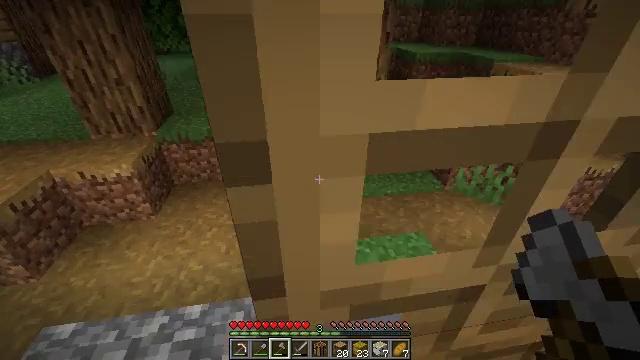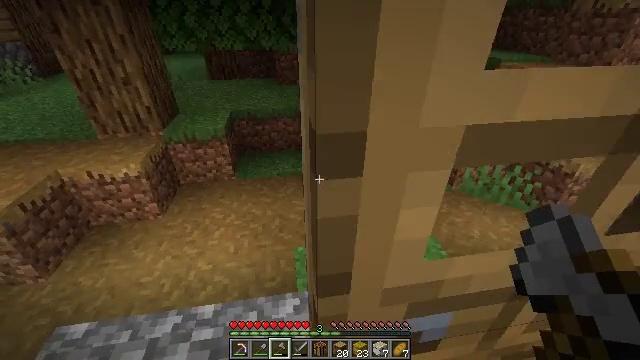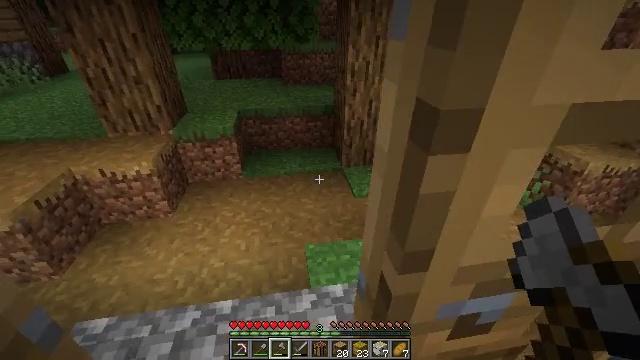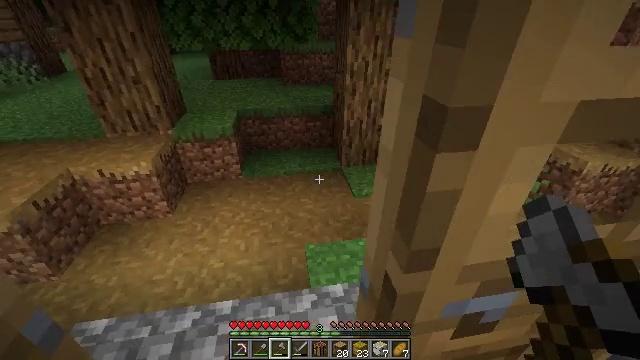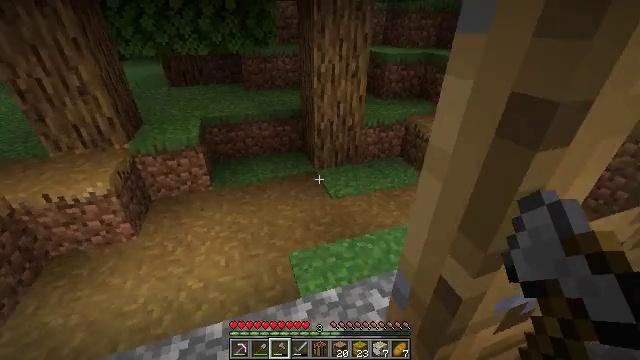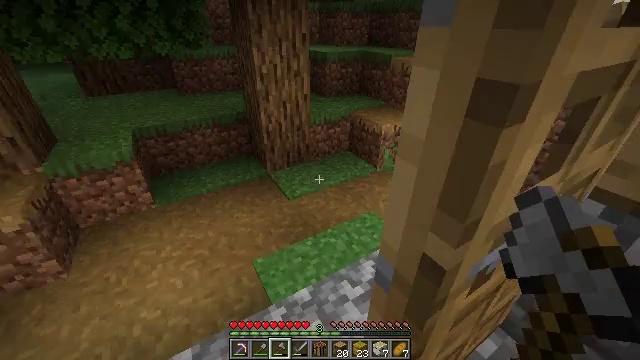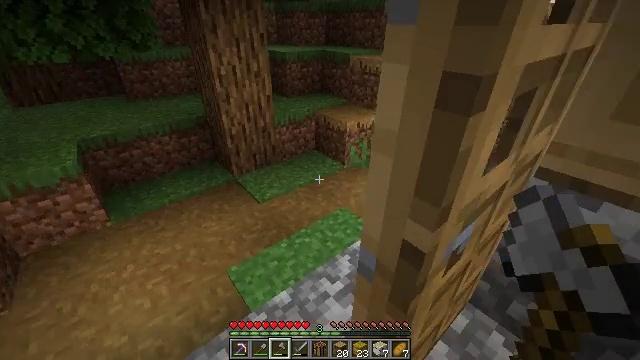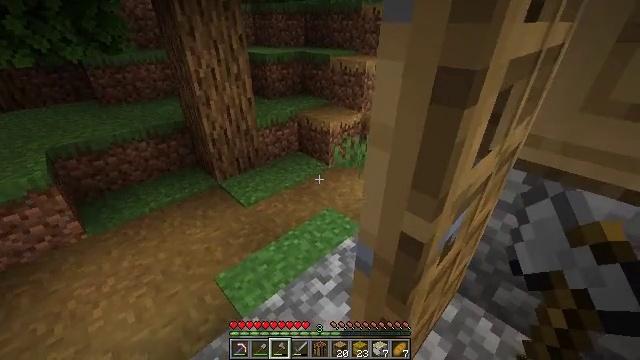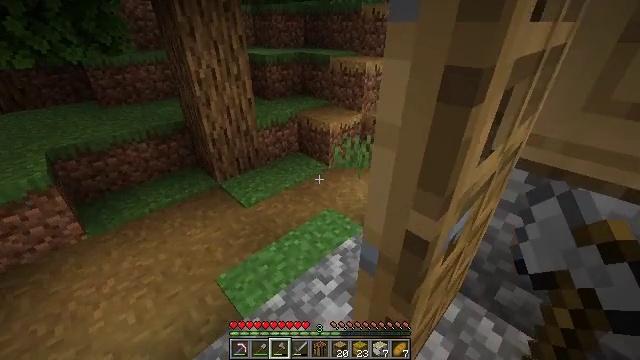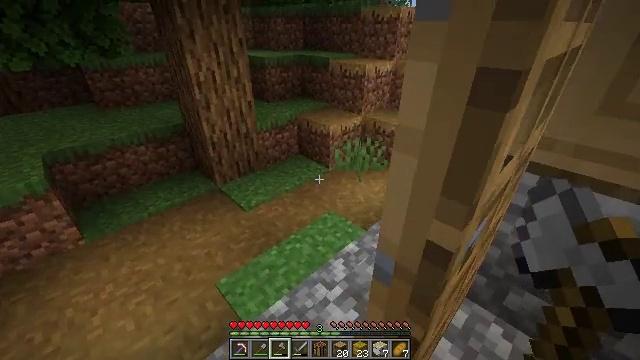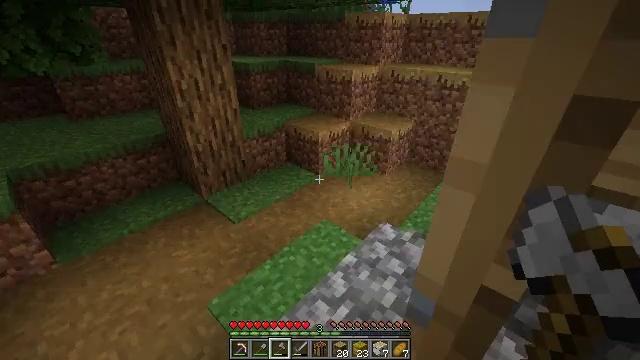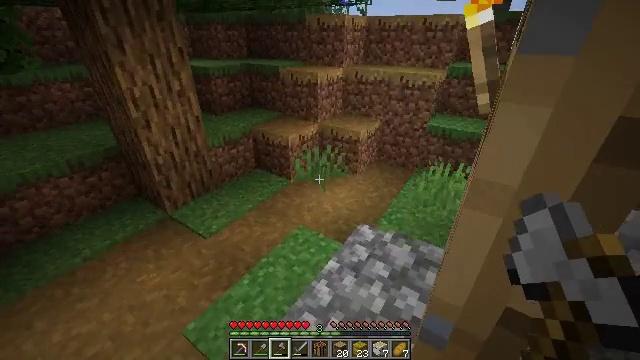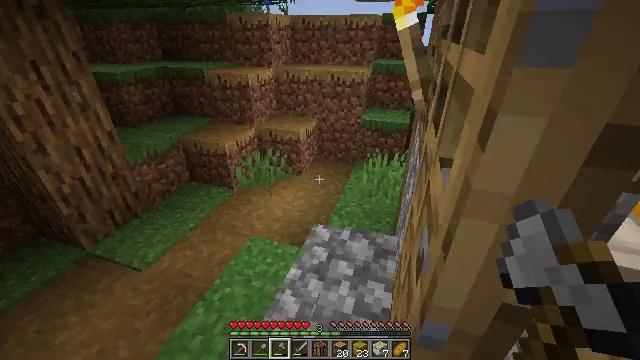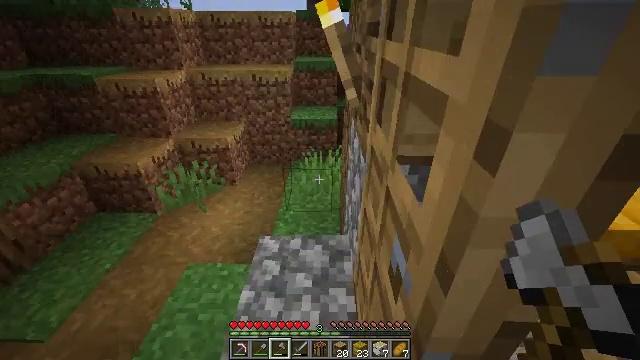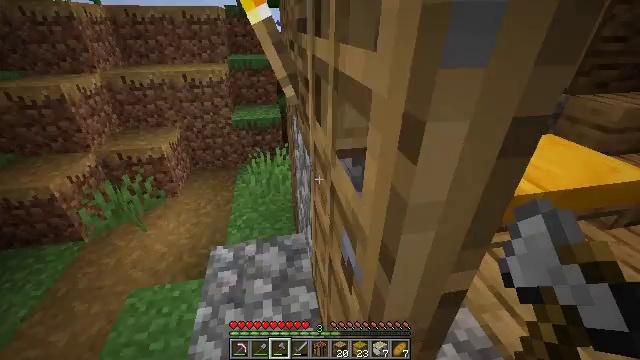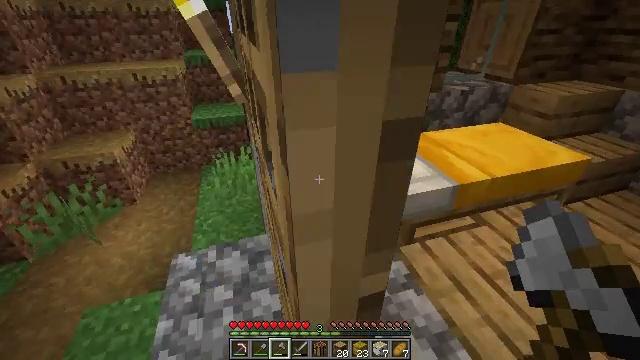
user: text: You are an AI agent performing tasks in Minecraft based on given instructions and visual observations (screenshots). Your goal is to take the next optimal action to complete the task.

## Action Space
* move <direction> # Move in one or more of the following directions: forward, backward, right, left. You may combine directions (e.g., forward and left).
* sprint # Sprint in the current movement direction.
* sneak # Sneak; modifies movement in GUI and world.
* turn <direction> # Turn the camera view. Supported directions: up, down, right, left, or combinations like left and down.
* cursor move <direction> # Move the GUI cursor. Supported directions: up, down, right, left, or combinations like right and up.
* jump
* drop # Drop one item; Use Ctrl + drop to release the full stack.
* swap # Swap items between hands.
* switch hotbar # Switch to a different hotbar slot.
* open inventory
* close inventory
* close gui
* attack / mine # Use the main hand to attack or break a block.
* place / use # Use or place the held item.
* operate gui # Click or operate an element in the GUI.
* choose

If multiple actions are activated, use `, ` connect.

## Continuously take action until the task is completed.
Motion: motion action
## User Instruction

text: Gather the yellow bed by attacking it.
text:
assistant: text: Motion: move forward and move left
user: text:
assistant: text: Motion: move forward and move left
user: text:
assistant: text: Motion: move forward and move left
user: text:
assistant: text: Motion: turn right
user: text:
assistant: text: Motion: turn right
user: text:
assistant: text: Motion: turn right
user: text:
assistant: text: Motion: turn right
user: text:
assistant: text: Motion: no_op
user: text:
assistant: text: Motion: move forward and move left
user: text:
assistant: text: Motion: move forward and move left, turn right
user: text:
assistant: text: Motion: move forward and move left, turn right
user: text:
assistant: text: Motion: move forward, turn right
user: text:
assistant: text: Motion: move right, turn right
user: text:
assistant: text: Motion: move right, turn right
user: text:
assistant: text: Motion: move right, turn right and down
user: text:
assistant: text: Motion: move right, turn right
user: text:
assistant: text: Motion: move forward and move right, turn right
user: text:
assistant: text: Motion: move forward, turn right
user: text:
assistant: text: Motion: move forward, turn right
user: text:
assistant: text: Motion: move forward, turn right, switch to hotbar 4
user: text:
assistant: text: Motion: move forward, turn right, switch to hotbar 4
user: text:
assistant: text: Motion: move forward, switch to hotbar 4
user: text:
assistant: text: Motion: move forward, turn left and down
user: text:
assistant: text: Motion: turn left and down
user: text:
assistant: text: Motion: turn left and down
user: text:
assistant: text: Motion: turn down, attack / mine
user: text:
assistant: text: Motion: turn down, attack / mine
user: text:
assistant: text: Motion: turn down, attack / mine
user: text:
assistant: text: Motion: attack / mine
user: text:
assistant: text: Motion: attack / mine